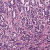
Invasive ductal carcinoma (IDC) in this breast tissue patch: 1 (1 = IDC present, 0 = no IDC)